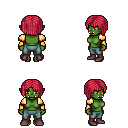
a pixel art fantasy rpg character, female body template, orc, green skin, gold arm armor, teal pants, ruby red pageboy hairstyle, maroon shoes, four views (front, back, left, right), 2x2 character sprite sheet, small pixel art, hard edges, no anti-aliasing